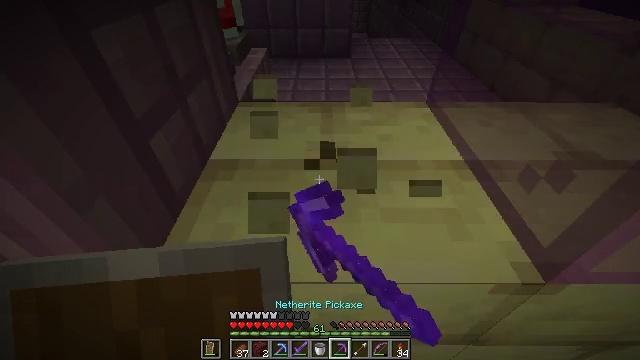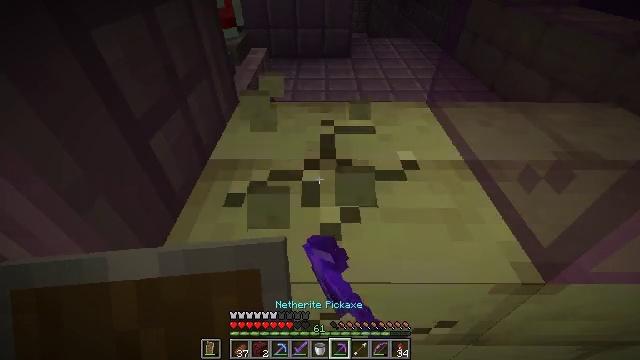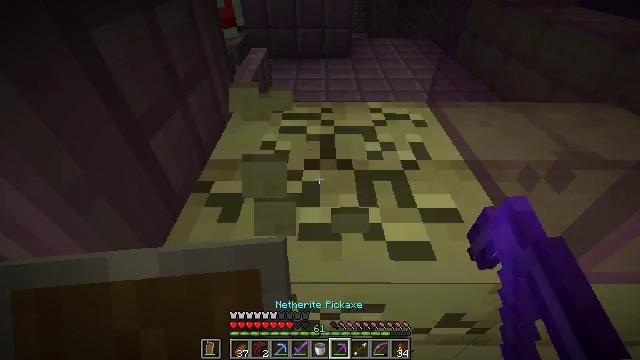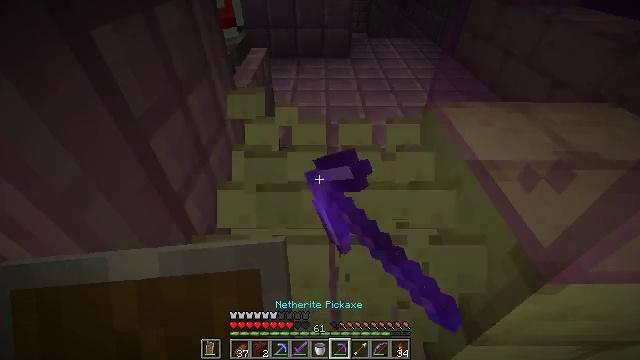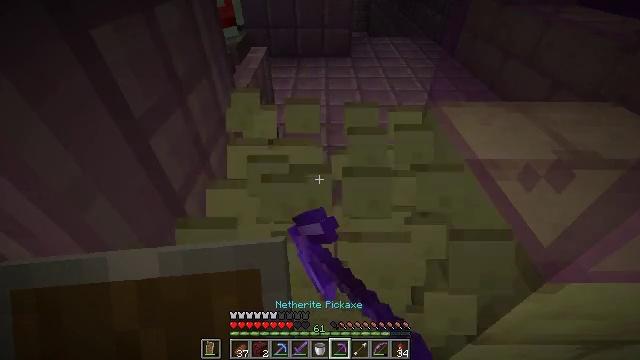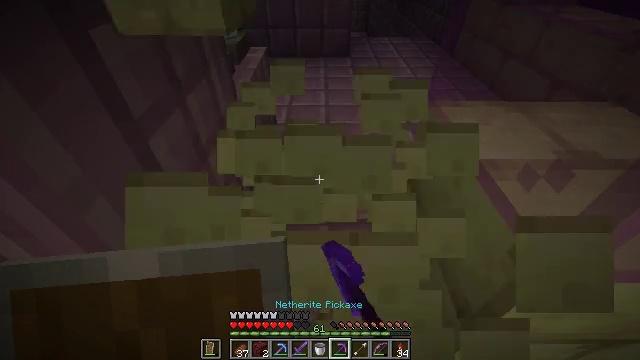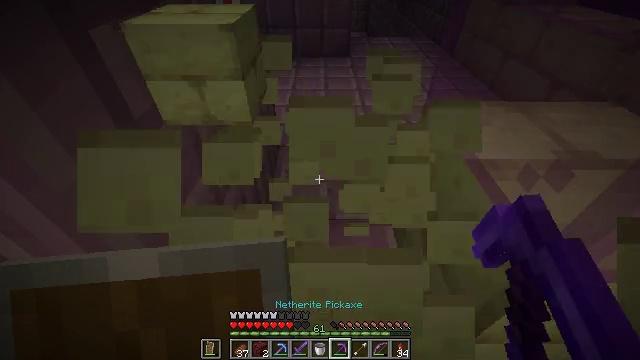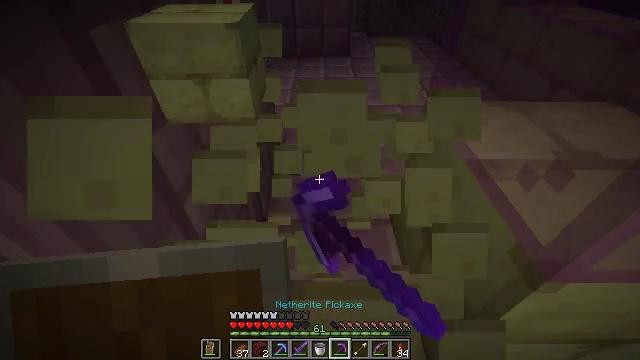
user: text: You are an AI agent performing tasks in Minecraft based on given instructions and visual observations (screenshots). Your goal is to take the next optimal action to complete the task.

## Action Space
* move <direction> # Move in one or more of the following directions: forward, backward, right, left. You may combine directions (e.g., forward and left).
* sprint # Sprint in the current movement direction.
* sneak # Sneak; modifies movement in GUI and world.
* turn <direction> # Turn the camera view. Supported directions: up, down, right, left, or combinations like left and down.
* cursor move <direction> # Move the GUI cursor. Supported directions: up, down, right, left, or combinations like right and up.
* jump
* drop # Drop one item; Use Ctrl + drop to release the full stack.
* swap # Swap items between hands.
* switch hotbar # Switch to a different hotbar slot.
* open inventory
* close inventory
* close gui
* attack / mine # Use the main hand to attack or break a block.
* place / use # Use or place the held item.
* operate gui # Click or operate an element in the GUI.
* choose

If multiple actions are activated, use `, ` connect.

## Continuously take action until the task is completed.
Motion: motion action
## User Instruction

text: Get end stone bricks for building or crafting.
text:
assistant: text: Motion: attack / mine
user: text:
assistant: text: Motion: attack / mine
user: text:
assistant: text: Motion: attack / mine
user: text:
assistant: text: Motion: attack / mine
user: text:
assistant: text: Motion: attack / mine
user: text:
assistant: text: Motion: attack / mine
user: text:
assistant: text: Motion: no_op
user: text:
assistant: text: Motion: no_op